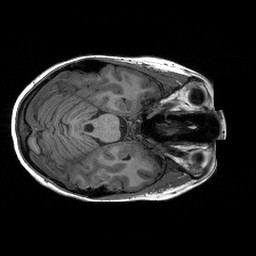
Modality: T1w
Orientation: axial
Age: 22
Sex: female
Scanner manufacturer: siemens
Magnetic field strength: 3 T
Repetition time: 2.3 s
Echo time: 0.00233 s